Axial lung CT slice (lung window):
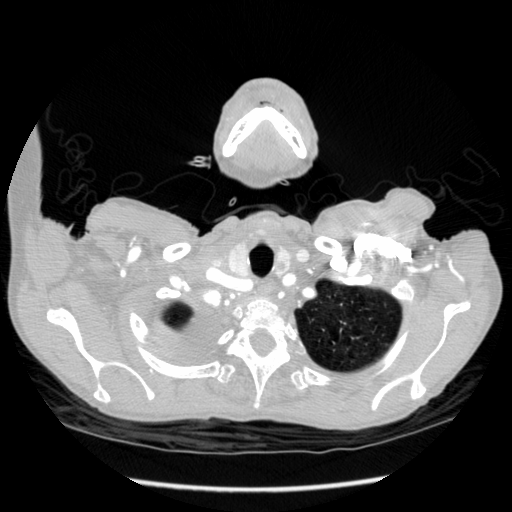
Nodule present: no